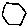
Label: hexagon